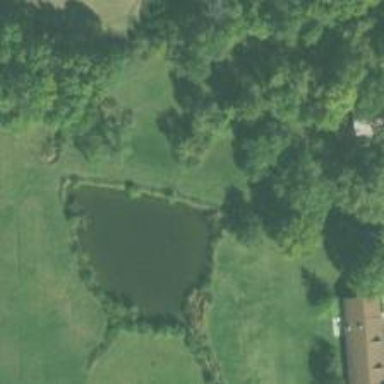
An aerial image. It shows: Serene pond surrounded by nature.